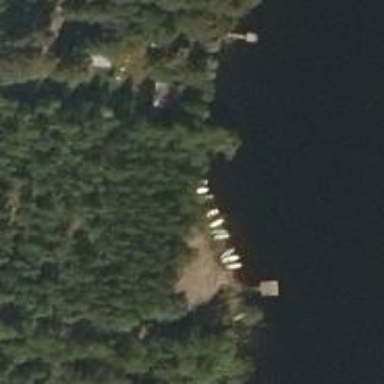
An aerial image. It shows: Boatyard along the waterway.